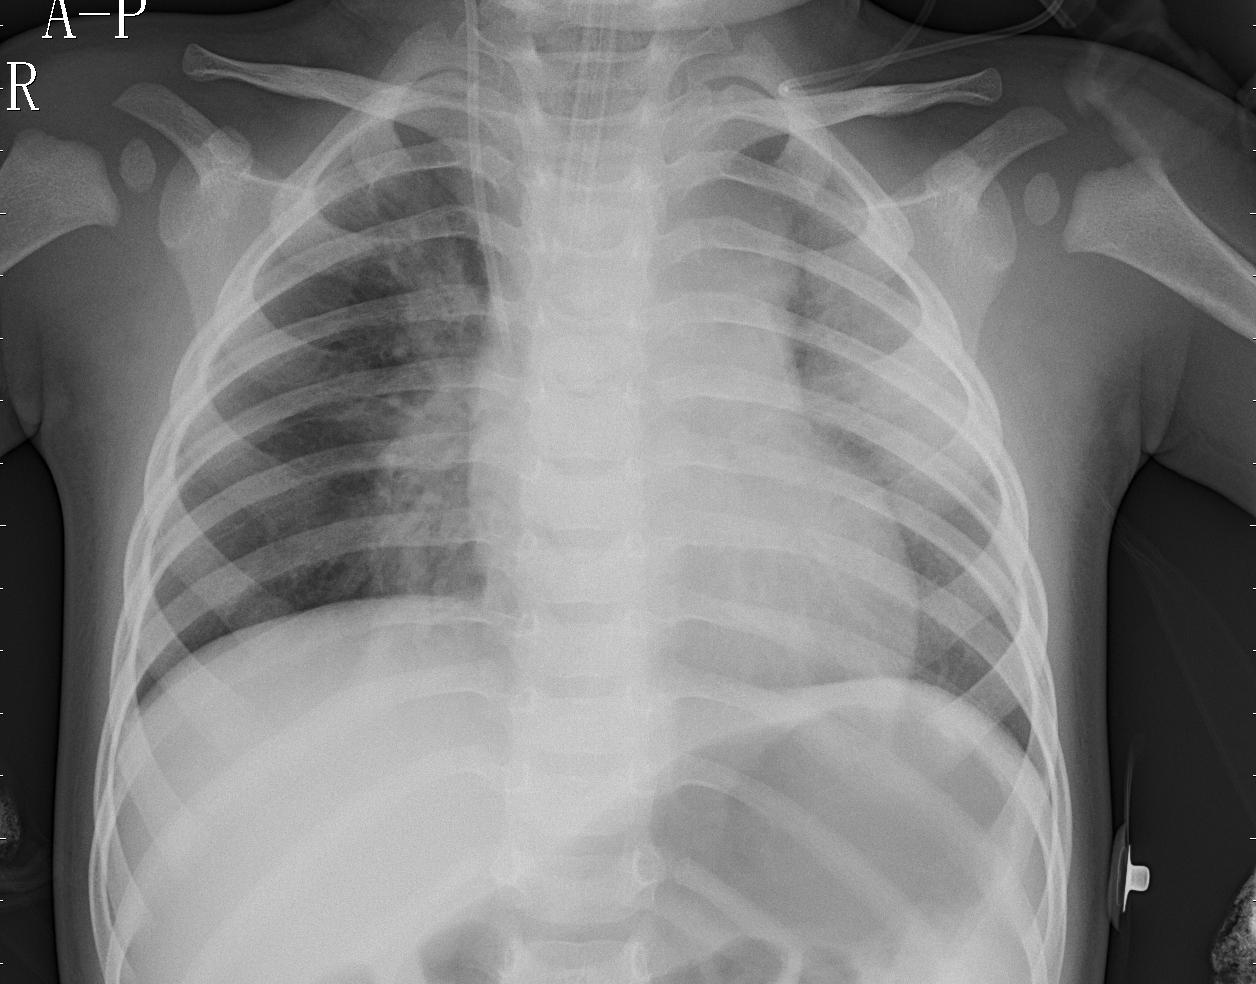
Diagnosis: PNEUMONIA